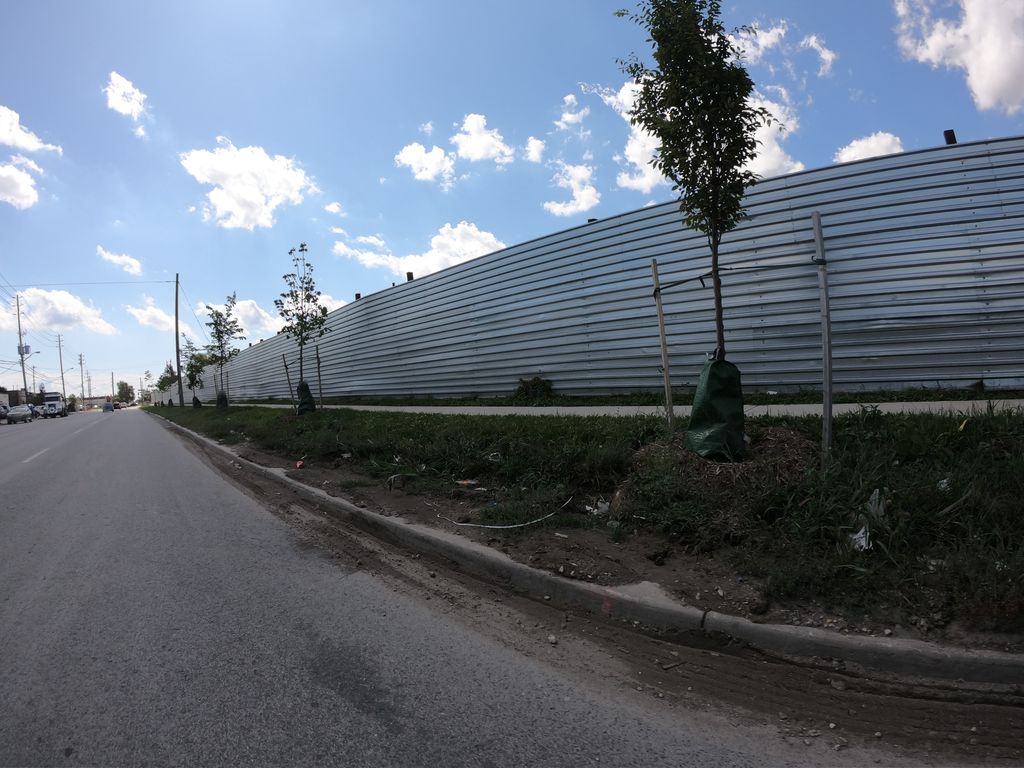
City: toronto